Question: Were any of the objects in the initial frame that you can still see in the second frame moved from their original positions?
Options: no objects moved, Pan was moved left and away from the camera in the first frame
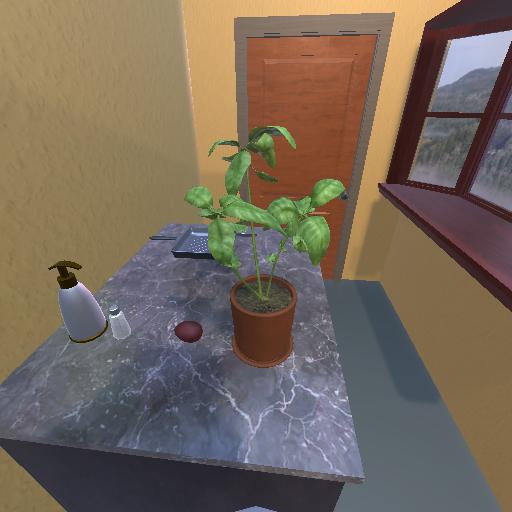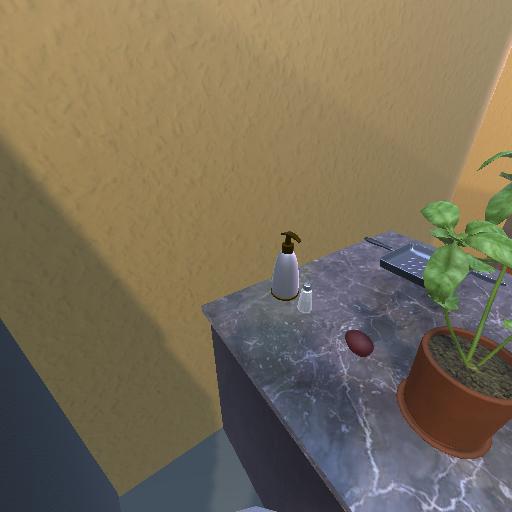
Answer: no objects moved